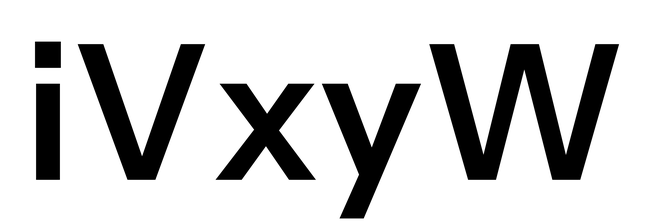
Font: InstrumentSans_SemiBold